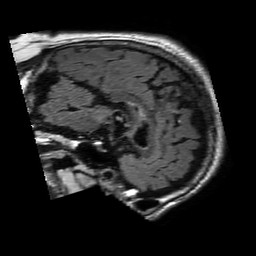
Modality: FLAIR
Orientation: sagittal
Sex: male
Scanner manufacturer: philips
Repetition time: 11 s
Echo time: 0.125 s